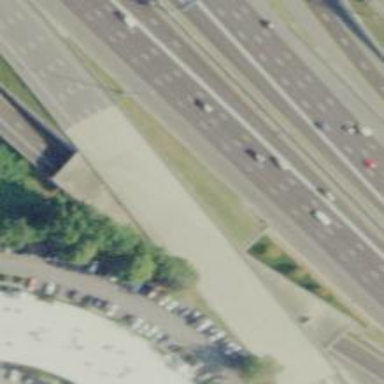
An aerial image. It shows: Motorway link.